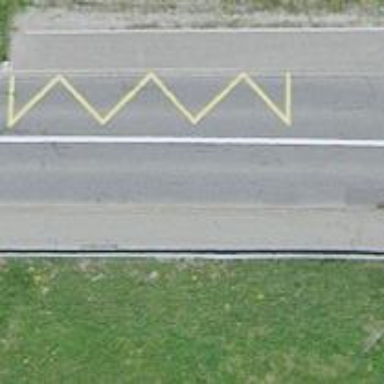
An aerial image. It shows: Bus stop with designated stop position for public transport.